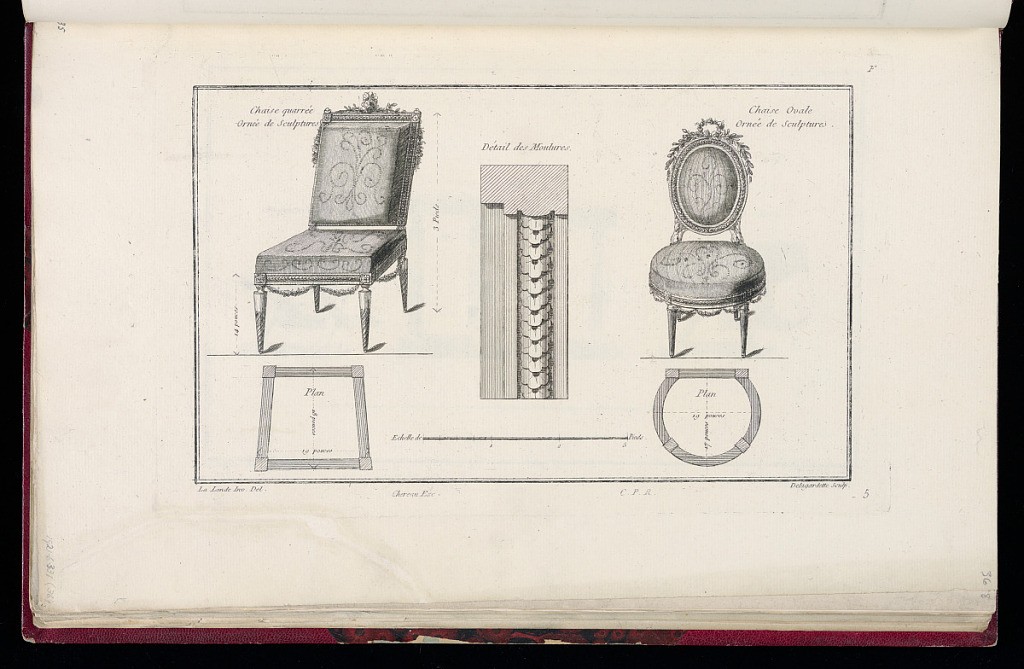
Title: Chaise quarrée Ornée de Sculptures [et] Chaise Ovale Ornée de Sculptures
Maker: Richard de Lalonde, French, active 1780–96
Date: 1775-1788
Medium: Etching on off-white laid paper
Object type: Print
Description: Designs for two chairs, one with a square seat and back, and another with an oval seat and back. The chairs are decorated with textile with ornament pattern, and carved with decorative motifs including garland, striped fluting, and interlaced piastre. Below the chairs are plans for construction, and between the chairs, detail of the carved piastre motif. The plate is signed and numbered.